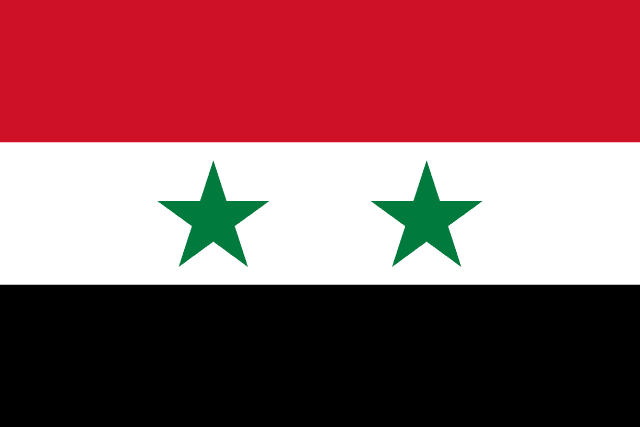
Country: Syria
Country code: sy